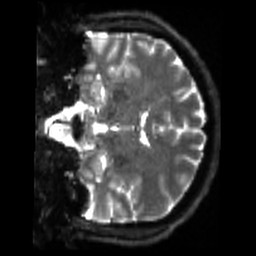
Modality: sbref
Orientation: coronal
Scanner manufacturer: siemens
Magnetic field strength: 3 T
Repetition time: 4 s
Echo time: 0.0594 s